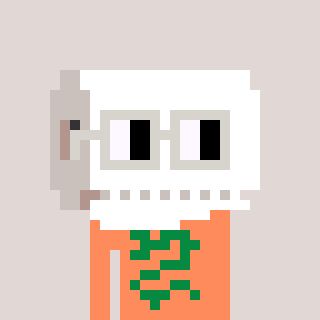
a pixel art character with square light gray glasses, a toiletpaper-full-shaped head and a peachy-colored body on a warm background